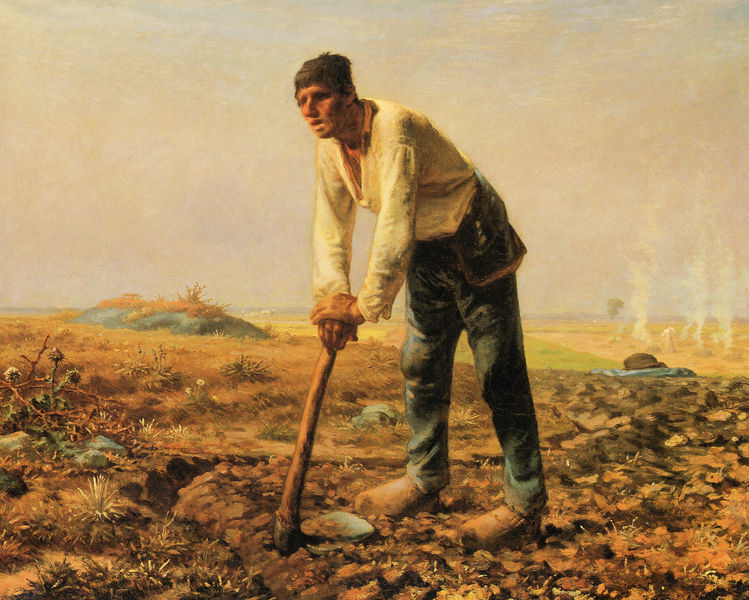
Titel: L'homme à la houe, Der Mann mit der Hacke
Künstler: Jean François Millet
Standort: Malibu (California)
Institution: J. Paul Getty Museum
Schlagwörter: baum, berg, blau, feuer, gemälde, himmel, mann, schatten, weiß, landschaft, ocker, abend, blumen, braun, frankreich, grau, holz, hut, licht, mund, rücken, schwarz, stützen, türkis, ölbild, blick, gras, rot, wiese, beige, symbolismus, hemd, hose, kappe, mütze, arm, falten, inkarnat, mensch, stein, steine, holland, hände, öl, erde, feld, felder, ferne, gräser, halme, horizont, horizontlinie, hügel, natur, büsche, pastos, qualm, rauch, sonne, sträucher, boden, haare, realismus, pflanzen, arbeit, genre, stock, bewölkt, löwenzahn, füße, sommer, ruhe, naturalismus, haltung, schuhe, acker, arbeiten, ernte, feldarbeit, furchen, getreide, heu, lehm, schwer, trocken, dürre, fels, hitze, wüste, tag, herbst, pause, rast, arbeiter, ölgemälde, dampf, querformat, kopftuch, jeans, realistisch, knie, aufstützen, kritisch, bauer, anbau, äcker, stiel, griff, stütze, kruste, courbet, hacken, gestützt, unterhemd, feldarbeiter, groß, knüppel, atmen, tasche, distel, wärme, werkzeug, roden, kartoffeln, karg, müde, disteln, unkraut, dreck, gebückt, graben, barbizon, blaue hose, hosenträger, erschöpft, armut, landarbeit, pflug, pflügen, weißes hemd, ausruhen, hacke, schaufel, spaten, kargheit, schwach, rinne, rueh, holzschuhe, scholle, holzschuh, klocks, landarbeiter, felden, ruhend, durst, millet, spitzhacke, erschöpfung, furche, ausruhend, umgraben, himmelk, trockenheit, schippe, brach, harke, holzgriff, abdeckplane, verschnaufen, stoppelfeld, mühsam, millais, gustave courbet, abbrennen, corrot, diestel, erdkruste, erschoefung, freuer, hackwe, kargjeit, kartoffelfeuer, keuchen, millas, mühselig, vorlehnen, gräbt